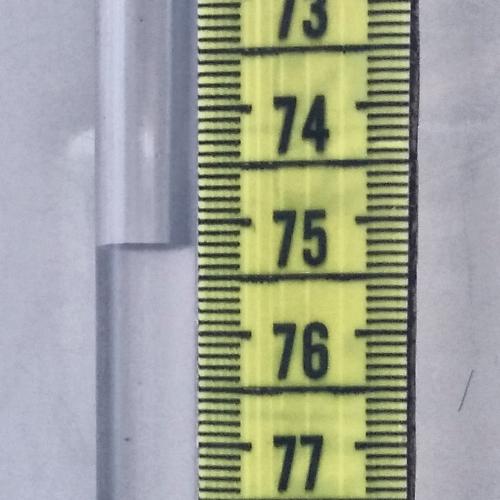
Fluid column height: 75.2 cm